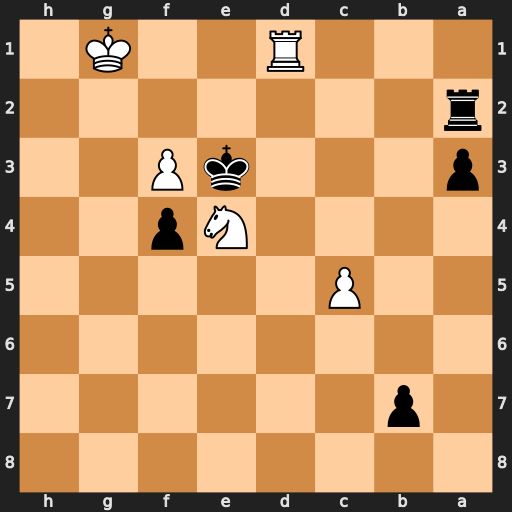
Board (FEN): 8/1p6/8/2P5/4Np2/p3kP2/r7/3R2K1
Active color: b
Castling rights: -
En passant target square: -
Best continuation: Rc2 Ra1 a2 Nc3 Rxc3